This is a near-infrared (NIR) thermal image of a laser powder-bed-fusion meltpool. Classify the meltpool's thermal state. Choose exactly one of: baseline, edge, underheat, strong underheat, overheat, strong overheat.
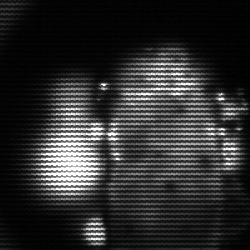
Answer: strong underheat